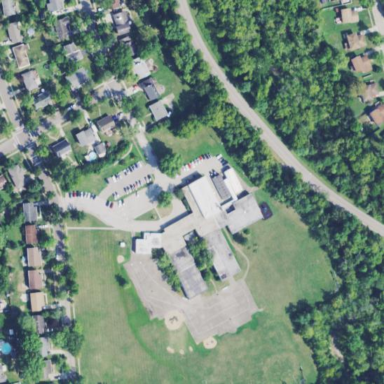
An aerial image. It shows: Kindergarten located in educational area.